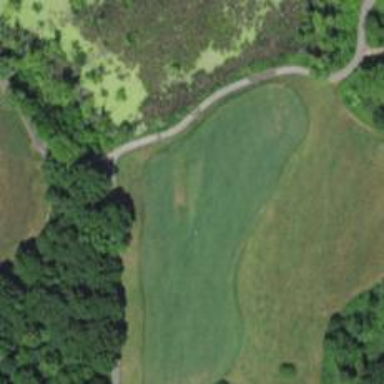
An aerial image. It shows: Golf hole.